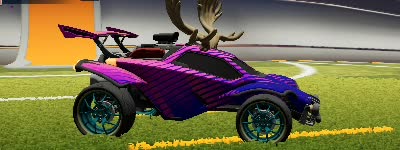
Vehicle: octane